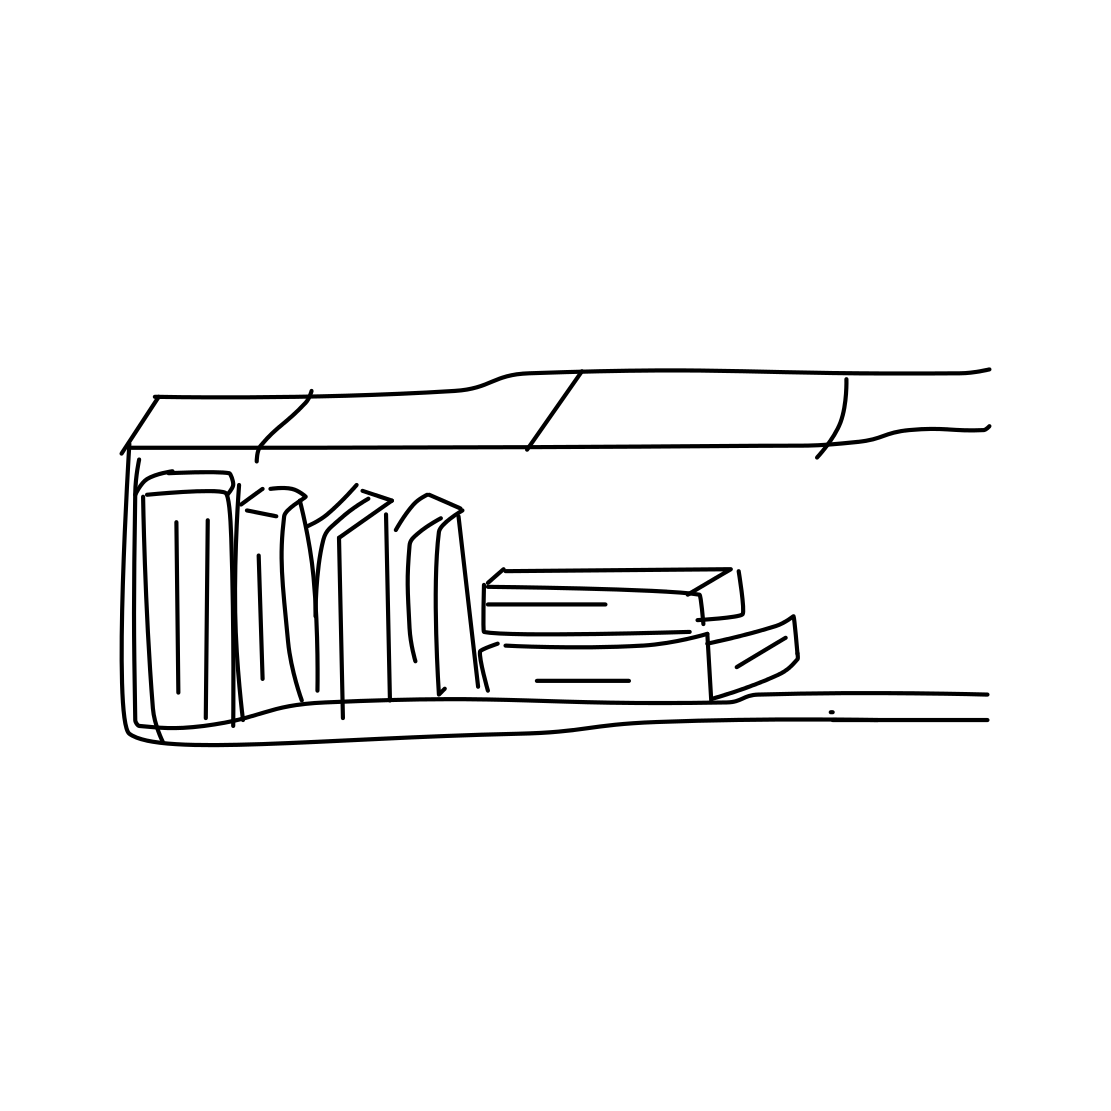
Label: bookshelf